RGB frame:
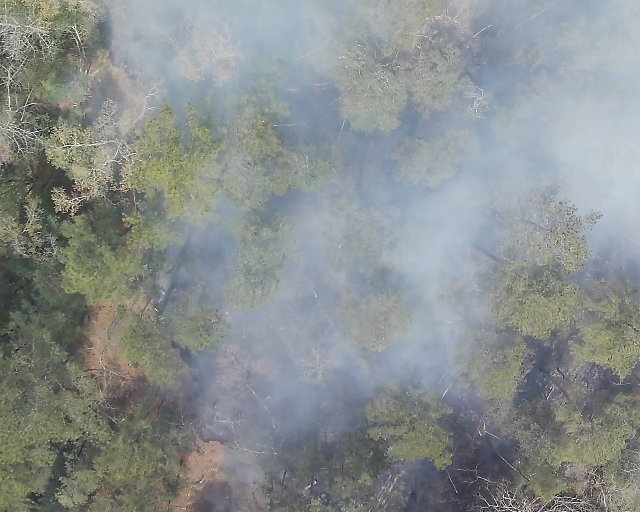
Thermal frame:
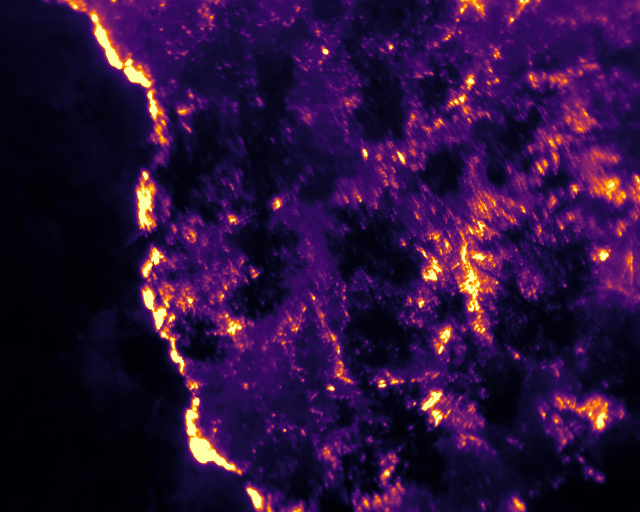
Captured: 2026-02-26 03:09:12
Pixels at or above 80 °C: 23995 (fraction of frame: 0.07323)